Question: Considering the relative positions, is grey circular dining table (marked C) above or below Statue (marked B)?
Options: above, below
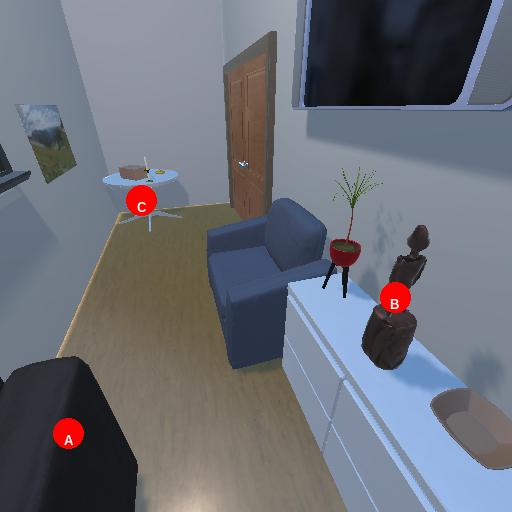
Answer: above